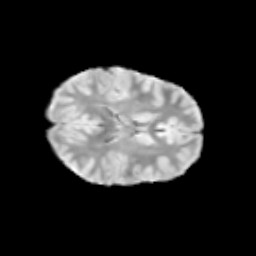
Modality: T2w
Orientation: axial
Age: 9
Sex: female
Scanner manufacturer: siemens
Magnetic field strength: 3 T
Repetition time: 3.8 s
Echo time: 0.07 s